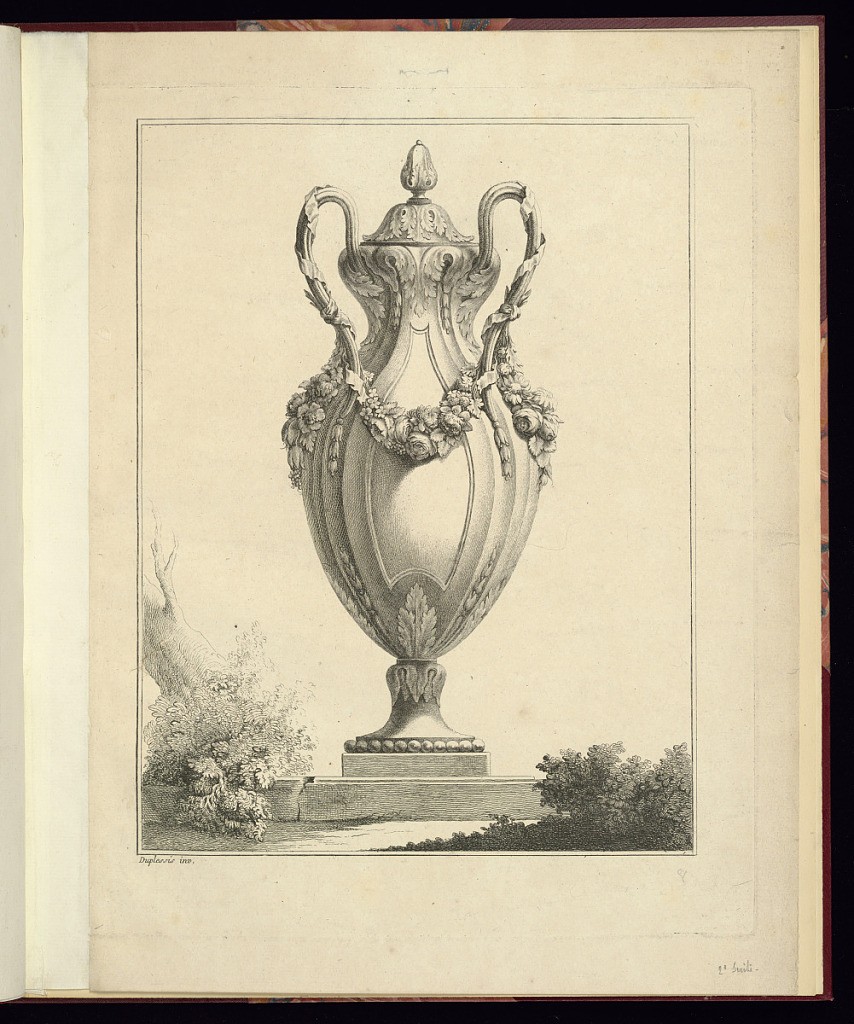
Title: Ornamental Vase Design
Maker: Jean Claude Thomas Duplessis, French, 1730-1783
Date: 1775-1780
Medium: Etching on paper
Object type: Print
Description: Tall, lidded vase with a stylized acanthus leaf finial. The vase has two thin curved handles with ribbon wrapped around and from which transforms into a garland of flowers draped across the vase. The vase is elevated on a low, cracked pedestal, and there is shrubbery in the foreground and background. At the lower left of the image, a fallen tree is also visible. The plate is signed but not numbered.